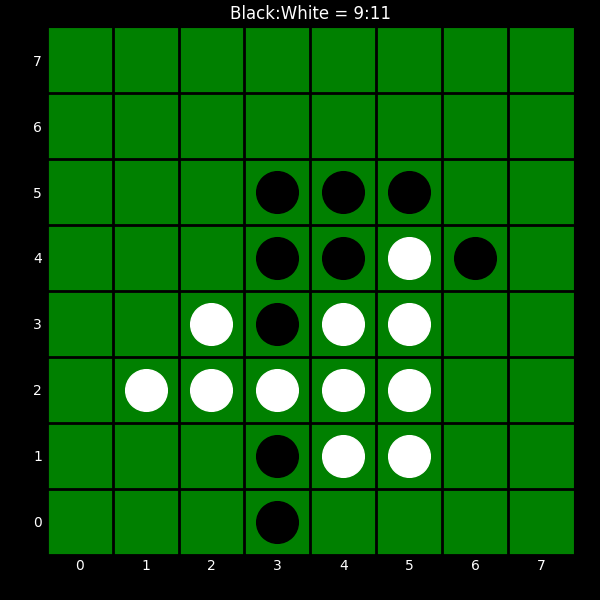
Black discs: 9
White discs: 11